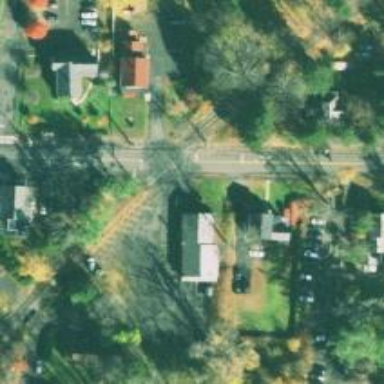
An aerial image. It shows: Railway crossing.